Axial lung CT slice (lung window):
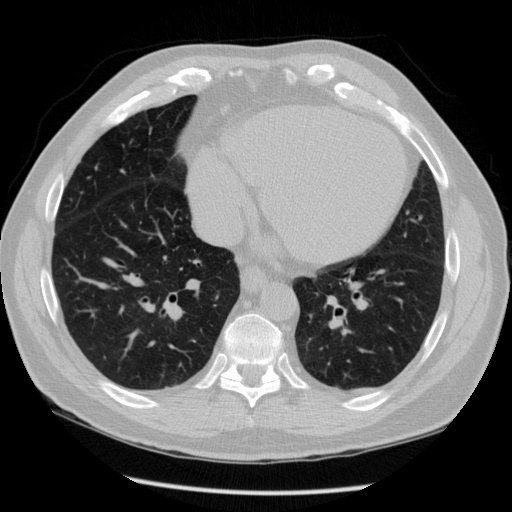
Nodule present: no